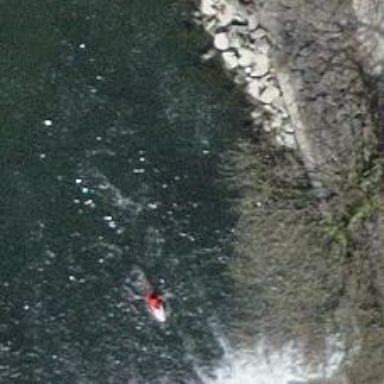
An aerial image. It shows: Put-in point for whitewater activities.